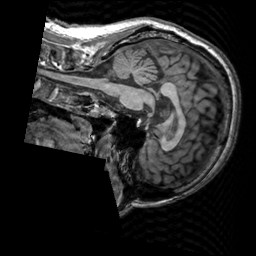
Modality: T1w
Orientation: sagittal
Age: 56
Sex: male
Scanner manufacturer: siemens
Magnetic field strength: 3 T
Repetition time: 2.3 s
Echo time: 0.00303 s